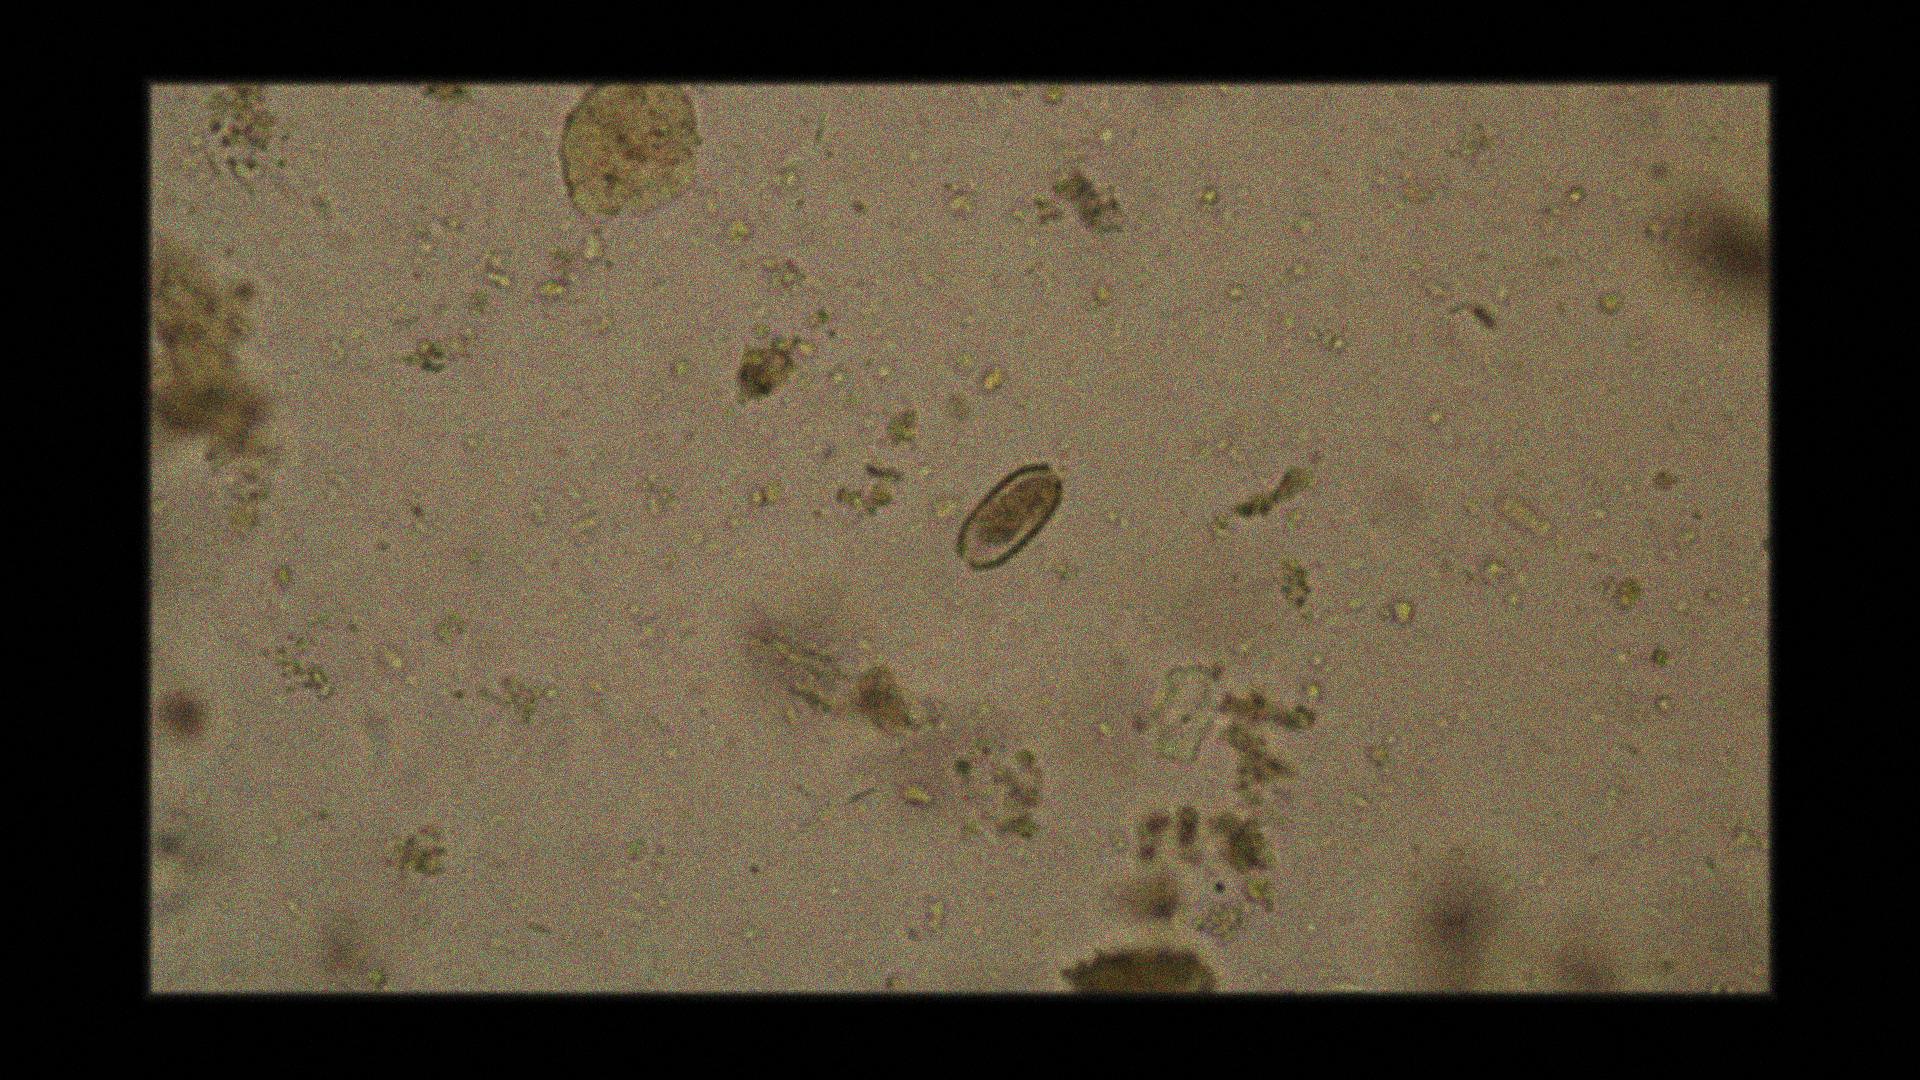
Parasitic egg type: Capillaria philippinensis